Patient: sex F, age 63
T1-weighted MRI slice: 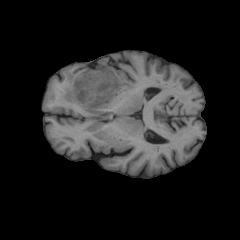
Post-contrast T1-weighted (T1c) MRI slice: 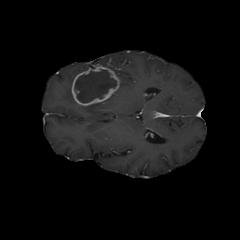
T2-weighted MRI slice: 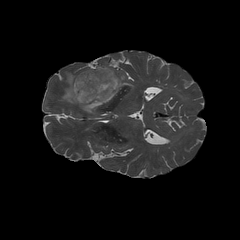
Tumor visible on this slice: yes
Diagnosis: Glioblastoma, IDH-wildtype
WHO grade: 4